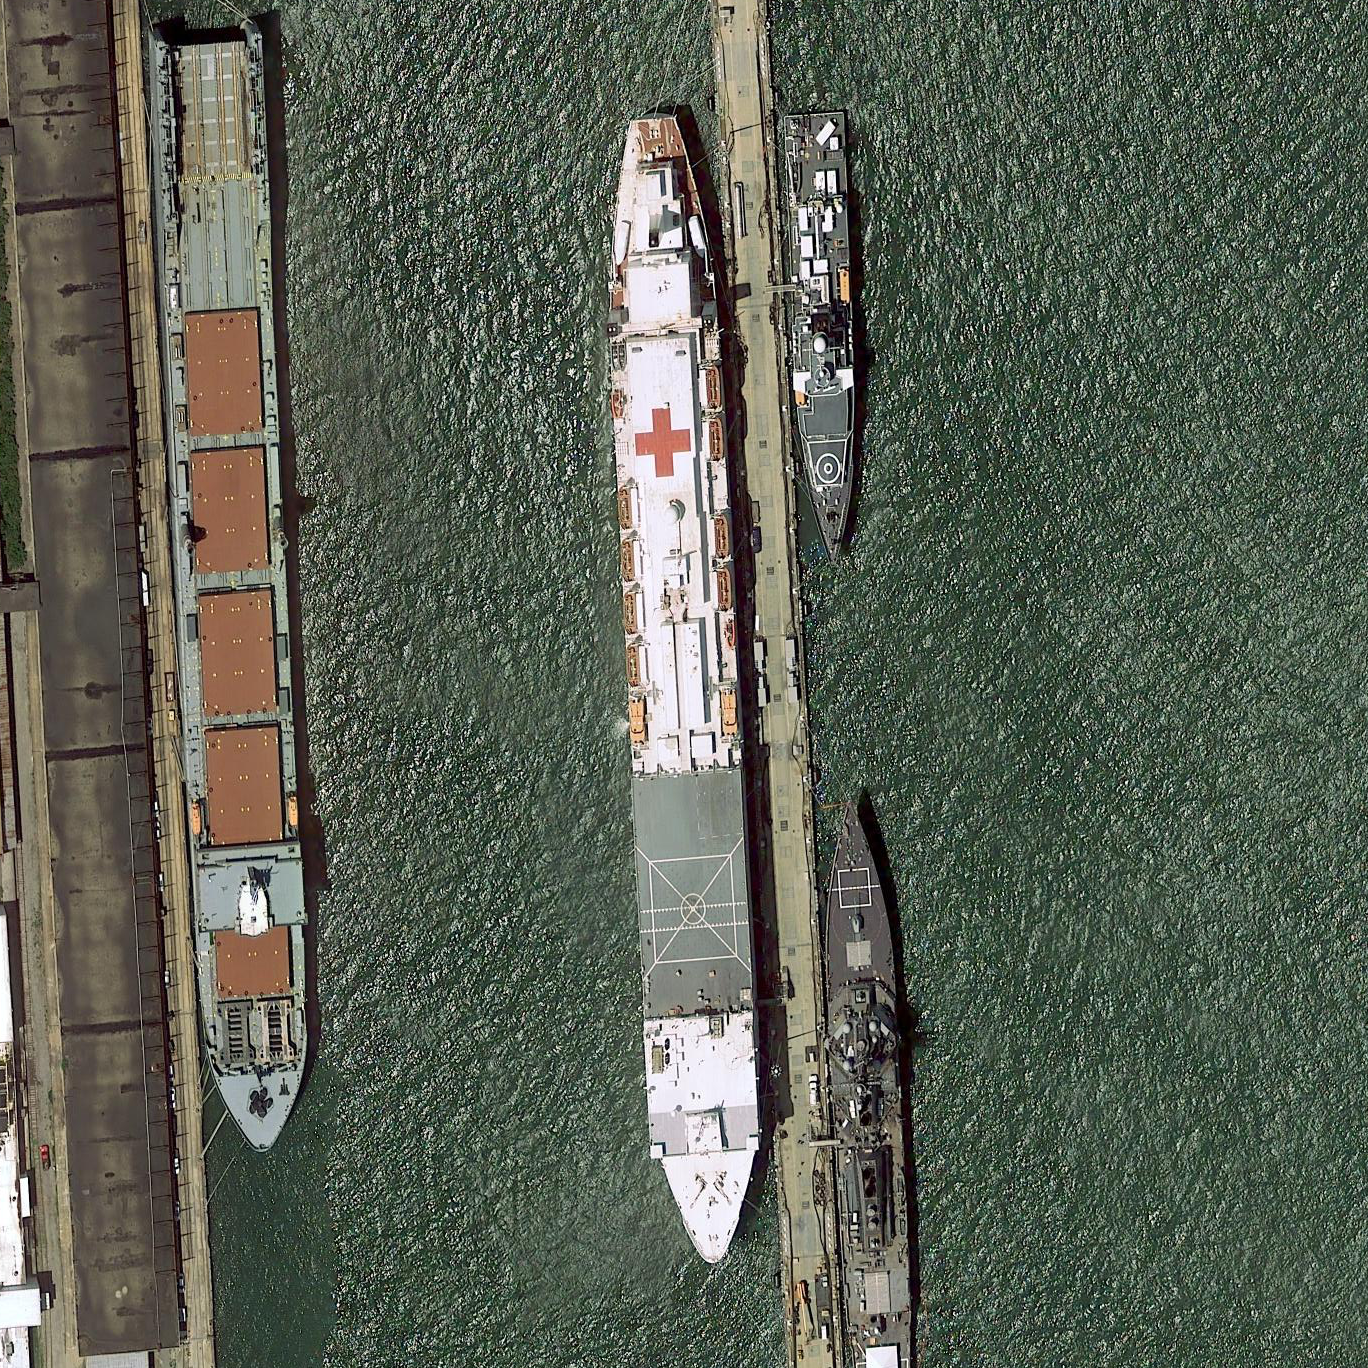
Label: Medical_ship